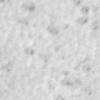
Label: no_change